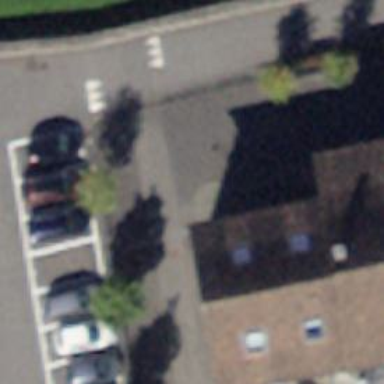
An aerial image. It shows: Town hall.